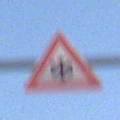
Verkehrszeichen: SchneeOderEisglaette
Umgebung: Outdoor, Urban
Tageszeit: SunriseSunset
Wetter: Clear
Licht: Natural
Jahreszeit: NotSpecified
Kontrast: MediumContrast